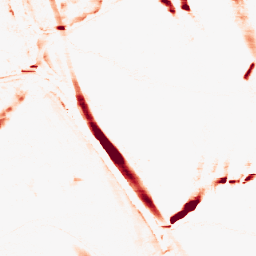
Category: morphological
Decomposition family: morphological_rect
Decomposition parameters: operation: opening
width: 20
height: 3
Upsampling method: sinc_blackman
Upsampling parameters: scale: 2
kernel_size: 4
Upsampling scale: 2